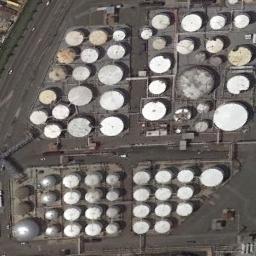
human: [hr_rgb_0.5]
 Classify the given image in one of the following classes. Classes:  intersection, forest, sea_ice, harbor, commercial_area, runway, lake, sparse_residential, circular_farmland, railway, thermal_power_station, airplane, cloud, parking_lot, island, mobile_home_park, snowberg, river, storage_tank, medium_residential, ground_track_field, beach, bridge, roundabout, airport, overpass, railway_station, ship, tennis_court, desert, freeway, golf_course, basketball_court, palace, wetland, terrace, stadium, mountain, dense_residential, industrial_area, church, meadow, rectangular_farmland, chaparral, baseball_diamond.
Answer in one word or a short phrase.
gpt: storage_tank